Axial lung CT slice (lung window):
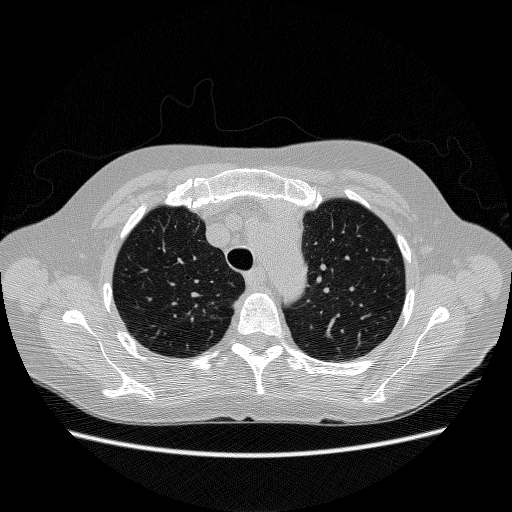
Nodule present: no